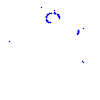
Particle: kaon